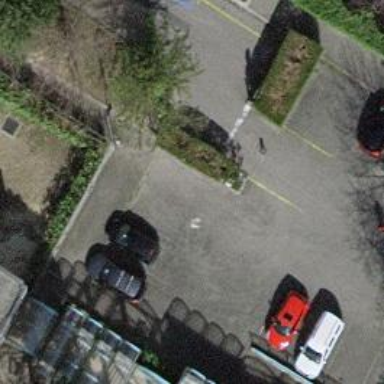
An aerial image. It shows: Bollard barrier.